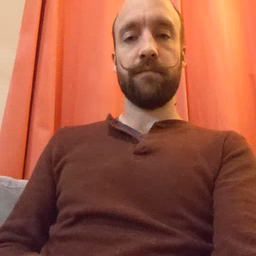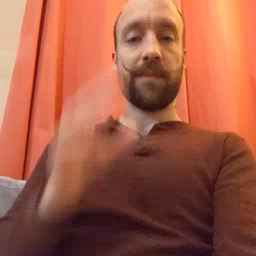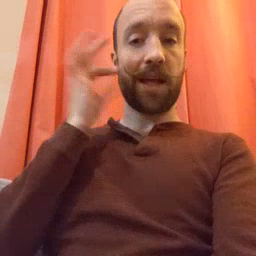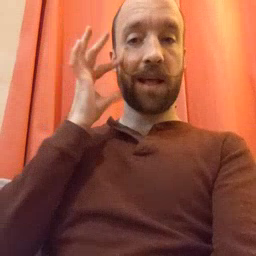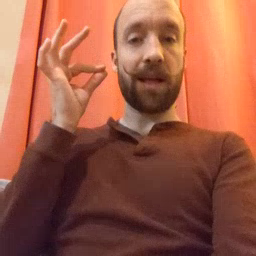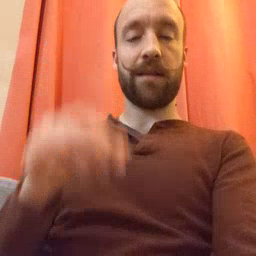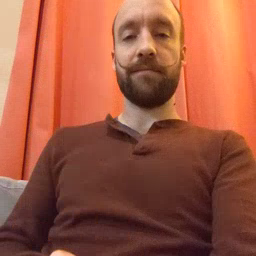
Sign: cat